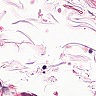
Metastatic tissue present: no